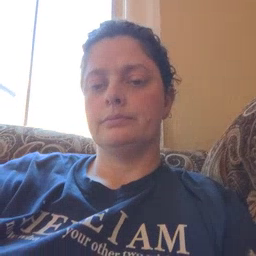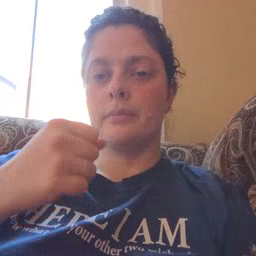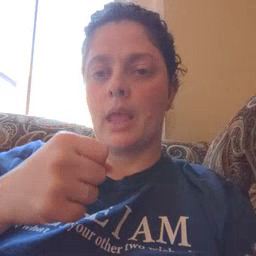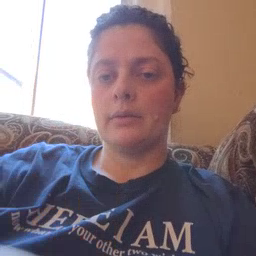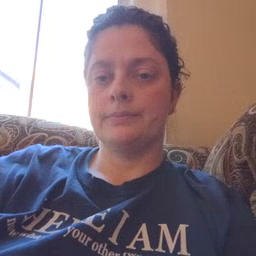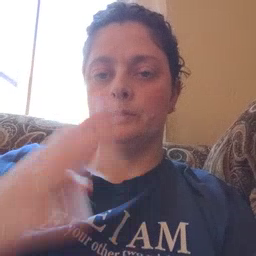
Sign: make